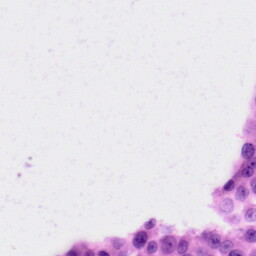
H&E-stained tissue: Skin